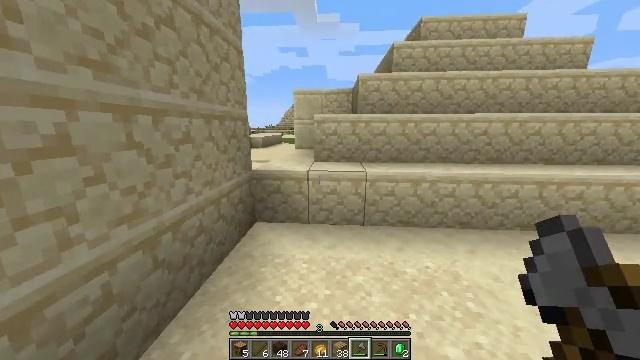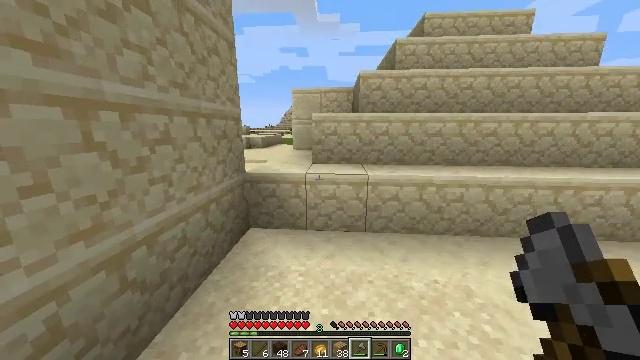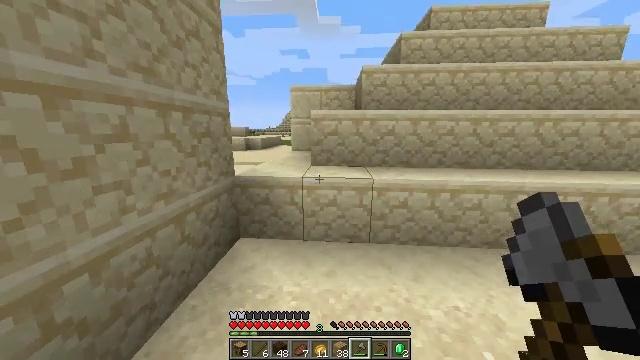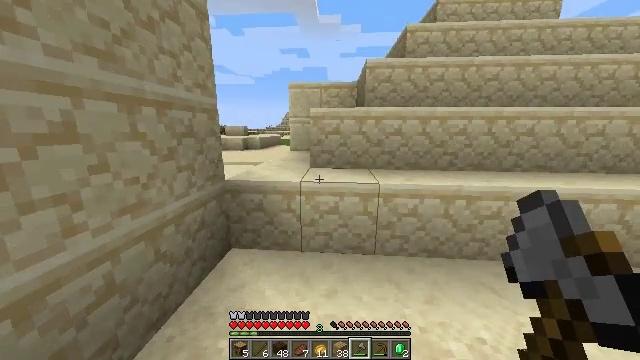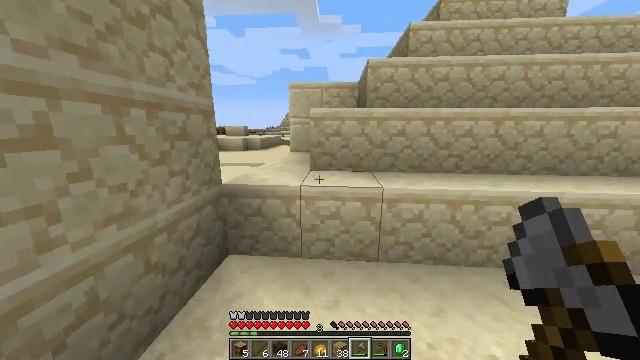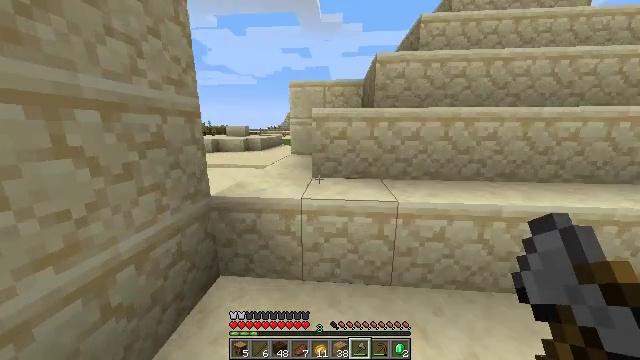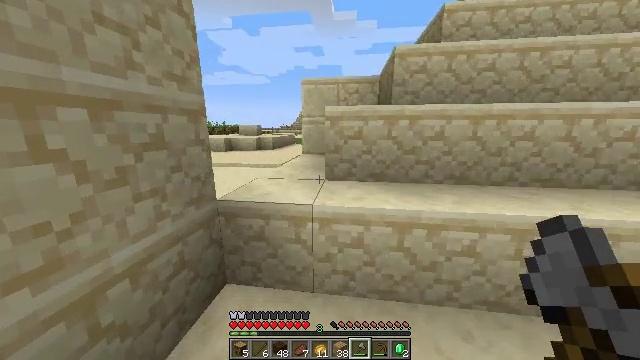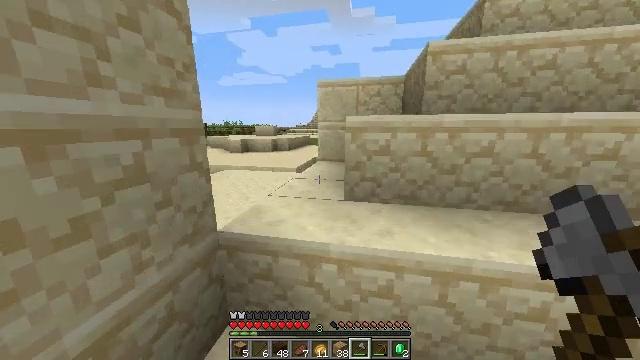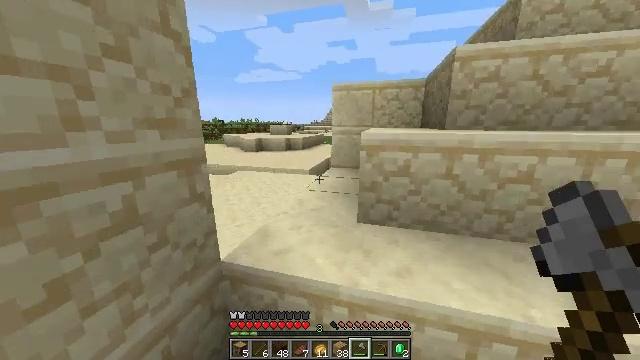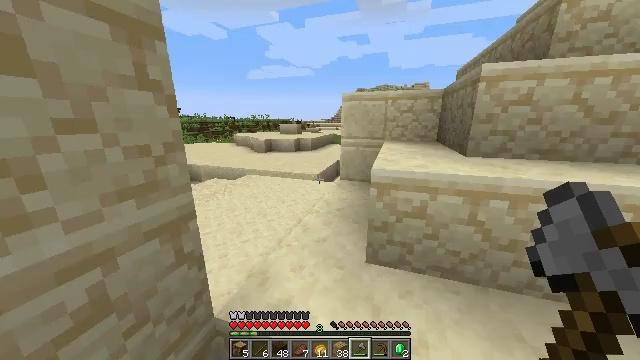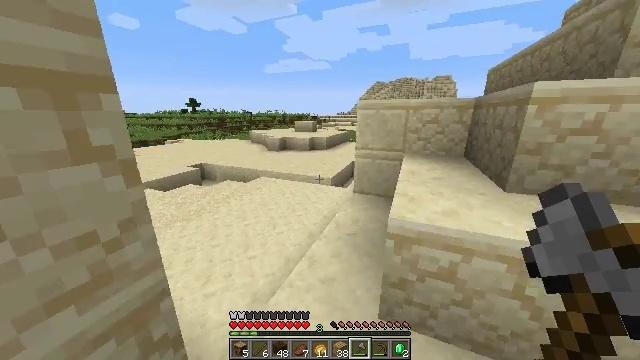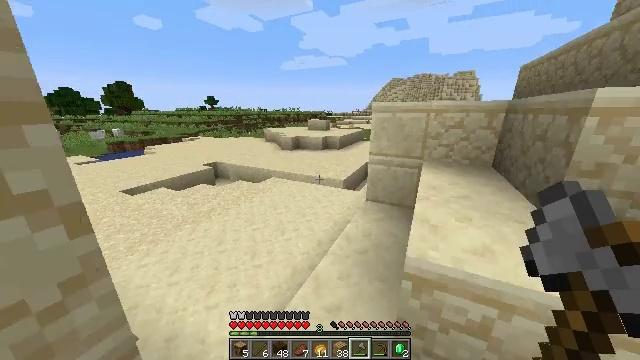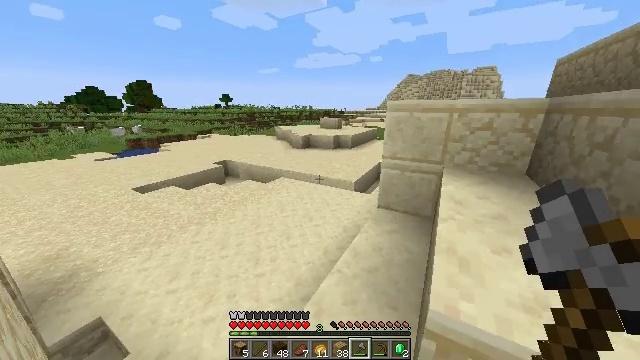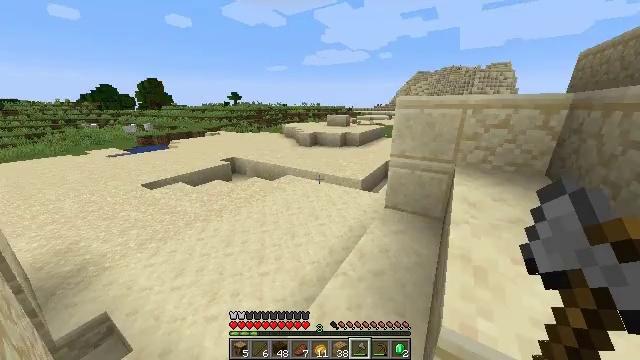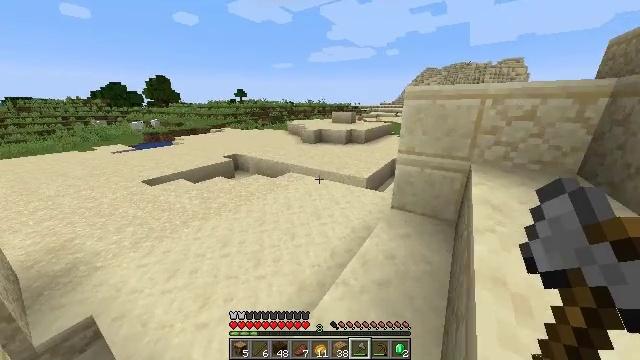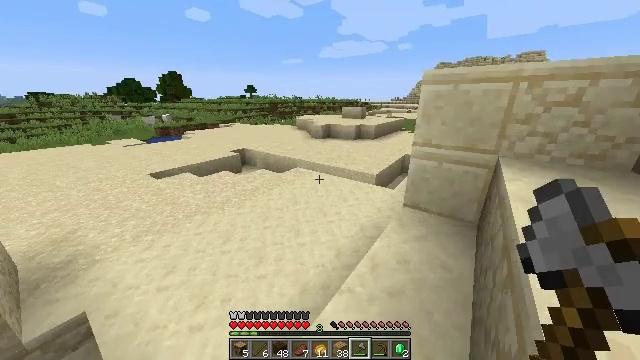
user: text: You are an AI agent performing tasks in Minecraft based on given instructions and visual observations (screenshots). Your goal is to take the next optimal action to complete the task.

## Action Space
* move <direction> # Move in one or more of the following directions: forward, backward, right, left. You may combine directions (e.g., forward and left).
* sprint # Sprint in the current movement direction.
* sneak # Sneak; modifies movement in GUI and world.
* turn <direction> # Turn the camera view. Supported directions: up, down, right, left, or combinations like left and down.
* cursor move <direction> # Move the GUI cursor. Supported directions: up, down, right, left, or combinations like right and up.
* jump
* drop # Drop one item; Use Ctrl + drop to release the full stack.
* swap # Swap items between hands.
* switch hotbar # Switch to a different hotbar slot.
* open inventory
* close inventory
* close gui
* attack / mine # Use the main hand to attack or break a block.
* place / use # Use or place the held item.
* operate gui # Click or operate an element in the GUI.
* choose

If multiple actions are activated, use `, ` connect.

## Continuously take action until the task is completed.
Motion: motion action
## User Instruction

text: Dig up the sandstone.
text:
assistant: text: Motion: move forward
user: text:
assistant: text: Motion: move forward
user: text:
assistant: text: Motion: move forward
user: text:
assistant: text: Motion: move forward
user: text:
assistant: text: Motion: move forward
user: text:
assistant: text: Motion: move forward, turn left
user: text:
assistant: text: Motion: move forward, turn left, jump
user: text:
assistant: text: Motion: move forward, turn left, jump
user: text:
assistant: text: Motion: move forward, turn left, jump
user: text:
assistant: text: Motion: move forward, turn left and down, jump
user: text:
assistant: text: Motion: move forward, turn left, jump
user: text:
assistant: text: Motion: move forward, turn left, jump
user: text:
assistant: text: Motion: move forward, turn left, jump
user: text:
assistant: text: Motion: move forward, turn left, jump
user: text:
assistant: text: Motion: move forward, turn left, jump
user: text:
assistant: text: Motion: move forward, sprint, turn left, jump
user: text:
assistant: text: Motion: move forward, sprint, turn left, jump
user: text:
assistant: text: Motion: move forward, jump
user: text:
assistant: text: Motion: move forward, jump
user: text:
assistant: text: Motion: move forward, jump
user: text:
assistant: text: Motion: move forward, jump
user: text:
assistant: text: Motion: move forward, turn right, jump
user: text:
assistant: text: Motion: move forward, turn right and down, jump
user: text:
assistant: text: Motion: move forward, turn right and down
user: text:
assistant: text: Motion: move forward, turn right
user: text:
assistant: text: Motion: move forward and move left, turn right
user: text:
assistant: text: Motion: move forward and move left, turn right
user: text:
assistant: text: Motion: move forward and move left, turn right
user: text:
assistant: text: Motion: move forward and move left, turn right
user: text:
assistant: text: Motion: move forward and move left, turn right